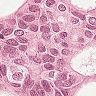
Metastatic tissue present: yes